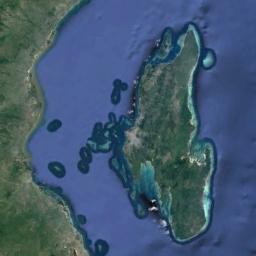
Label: island